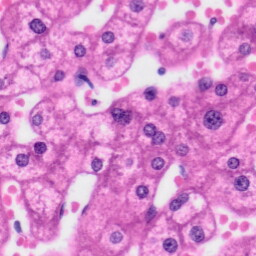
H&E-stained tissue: Liver